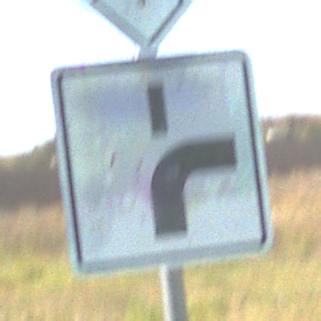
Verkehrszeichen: VerlaufVorfahrtsstrasse8
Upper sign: Vorfahrtsstrasse
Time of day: MorningAfternoon
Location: Outdoor (Nature)
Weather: Clear
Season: Autumn
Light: Natural